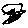
Label: triangle